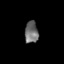
Tissue: skin
Cell type: Fibroblasts
Senescence score: 0.8447
Nuclear area (px): 285
Mean DAPI intensity: 111.007